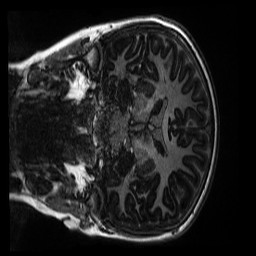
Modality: MP2RAGE
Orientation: coronal
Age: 11
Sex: male
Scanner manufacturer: siemens
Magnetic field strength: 3 T
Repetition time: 4 s
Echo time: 0.00303 s